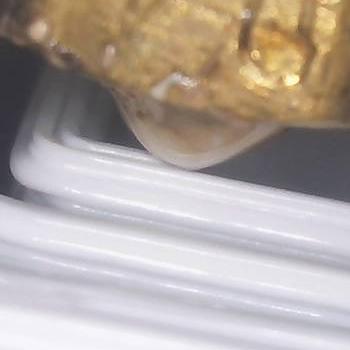
Flow rate: 70%